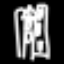
Label: The Eiffel Tower